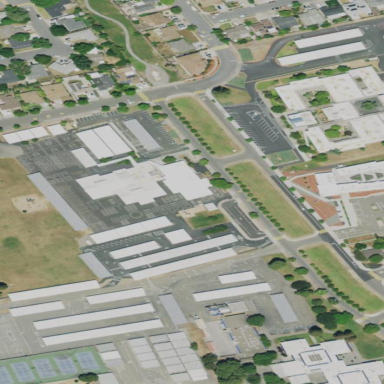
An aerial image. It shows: Asphalt schoolyard for leisure land.